Question: When trying to get JSON data from an API and show it on the RecyclerView I'm getting following error:

I already use RecyclerView sometimes and I never had this problem.
'''
override fun onCreate(savedInstanceState: Bundle?) {
super.onCreate(savedInstanceState)
setContentView(activity_main)
overwriteOnPostInteractionListener()
setupObservers()
}
private fun setupObservers(){
mServiceRequest.searchPostsFromAPI().observe(this, Observer { posts ->
if (posts != null){
loadRecyclerView()
mPostList = posts.toMutableList()
}
})
}
private fun loadRecyclerView() {
recyclerView.adapter = PostListAdapter(mPostList, mOnPostListInteractionListener)
recyclerView.layoutManager = LinearLayoutManager(this)
recyclerView.setHasFixedSize(true)
}
'''
'''
class PostListAdapter(private val postList: List<PostModel>,
private val onPostListInteractionListener: OnPostListInteractionListener):
RecyclerView.Adapter<PostViewHolder>(){
override fun onCreateViewHolder(parent: ViewGroup, viewType: Int): PostViewHolder {
val inflate = LayoutInflater.from(parent.context)
val view = inflate.inflate(R.layout.posts , parent, false)
return PostViewHolder(view, parent.context, onPostListInteractionListener)
}
override fun getItemCount(): Int {
return postList.count()
}
override fun onBindViewHolder(holder: PostViewHolder, position: Int) {
holder.bindTask(postList[position])
}}
'''
'''
class PostViewHolder(itemView: View, private val context: Context,
private val onPostListInteractionListener: OnPostListInteractionListener)
: RecyclerView.ViewHolder(itemView) {
private val postTitle = itemView.findViewById<TextView>(R.id.titleTextViewMain)
private val postBody = itemView.findViewById<EditText>(R.id.bodyEditText)
fun bindTask(post: PostModel){
postTitle.text = post.title
postBody.setText(post.body)
postTitle.setOnClickListener {
onPostListInteractionListener.onListClick(post.id)
}
}}
'''
I searched a lot how to solve this error but I can't.
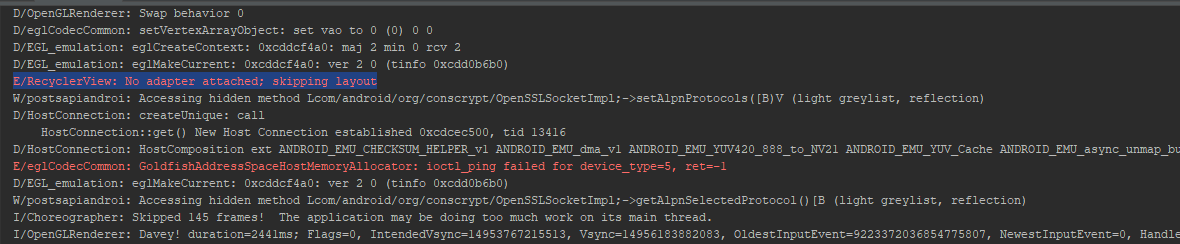
Answer: You build your RecyclerView adapter before feeding the data to the list, so you need to call 'mPostList = posts.toMutableList()' before instantiating your adapter.
So, change 'setupObservers()' with:
'''
private fun setupObservers(){
mServiceRequest.searchPostsFromAPI().observe(this, Observer { posts ->
if (posts != null){
mPostList = posts.toMutableList()
loadRecyclerView()
}
})
}
'''
Also set your adapter after, you completely build the 'RecyckerView'. So change the order of loadRecyclerView() as below.
'''
private fun loadRecyclerView() {
recyclerView.layoutManager = LinearLayoutManager(this)
recyclerView.setHasFixedSize(true)
recyclerView.adapter = PostListAdapter(mPostList, mOnPostListInteractionListener)
}
'''
Setting 'RecyclerView' adapter before layout can cause issues.
You instantiate your adapter every time your list is changed, and that's not the right way, and it's better to create your stuff (including the adapter) only once in a lifecycle, and then make setters each time you want to change them instead of instantiating them over and over again.
So, you can instantiate your adapter only once in 'onCreate()' method and create a method in your adapter that takes the posts 'setPosts(private val postList: List<PostModel>)' and set them internally .. whenever you need to change adapter list, just call 'setPosts'